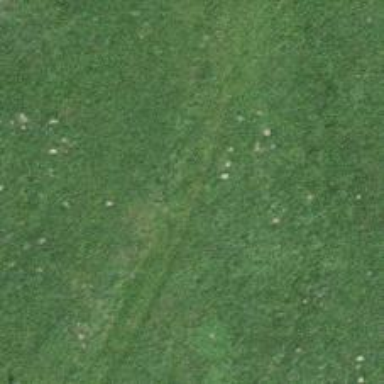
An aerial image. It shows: Path covered with grass.